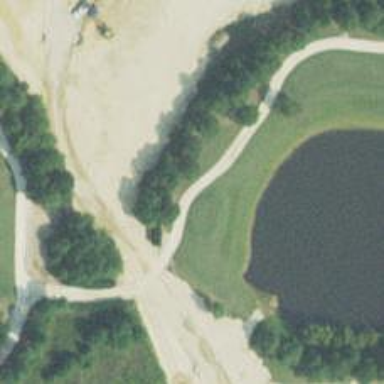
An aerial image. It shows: Path used for both walking and golf.